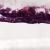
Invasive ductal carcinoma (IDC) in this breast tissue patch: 0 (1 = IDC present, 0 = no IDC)